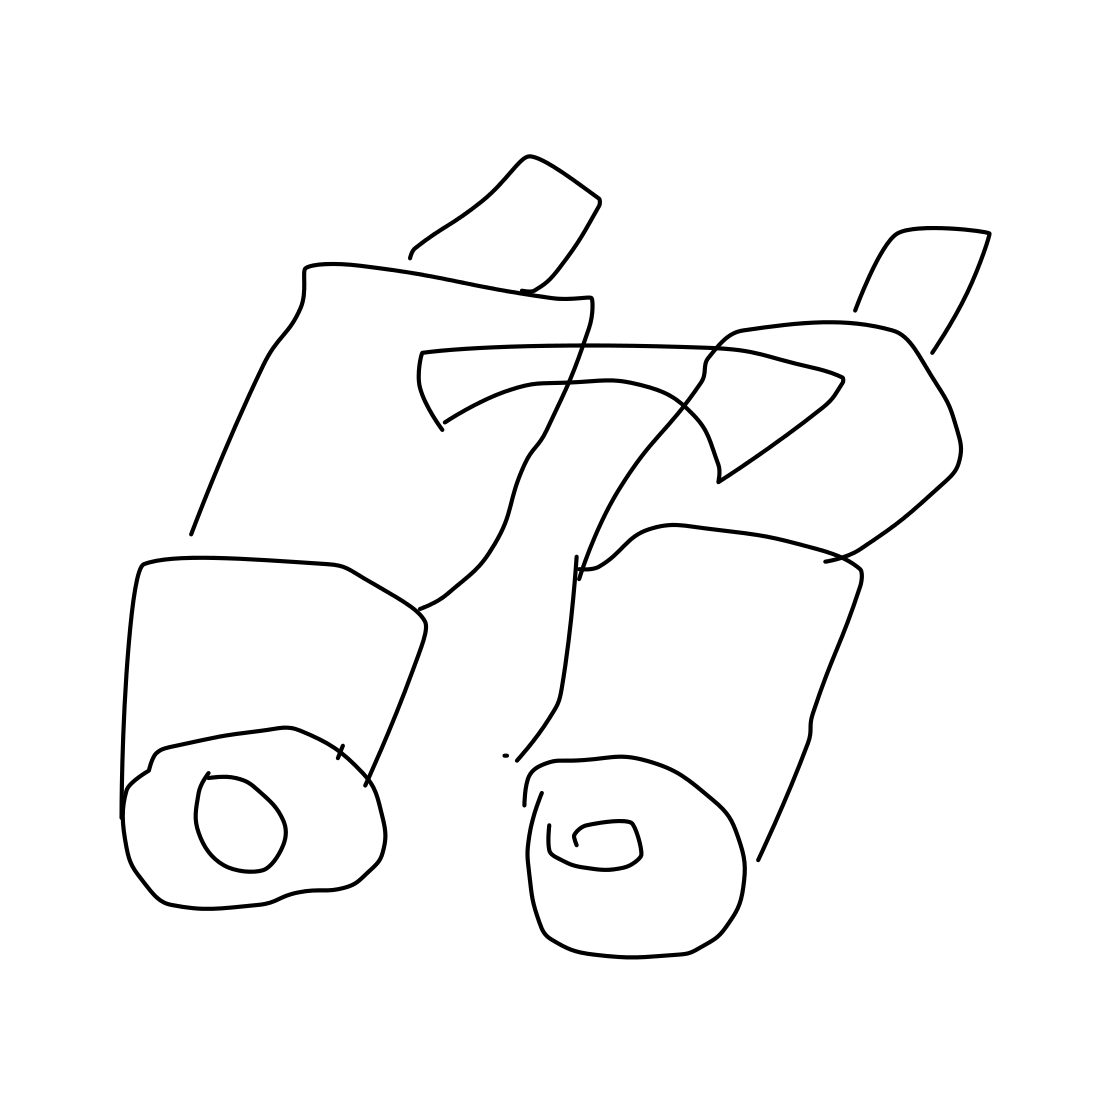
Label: binoculars